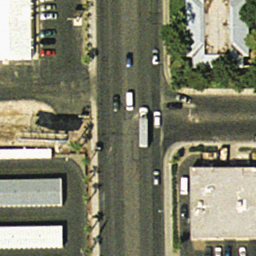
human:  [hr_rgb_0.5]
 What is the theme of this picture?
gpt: intersection

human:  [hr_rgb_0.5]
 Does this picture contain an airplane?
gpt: no

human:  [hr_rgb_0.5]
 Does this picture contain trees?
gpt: yes

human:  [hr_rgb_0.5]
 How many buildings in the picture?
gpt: six

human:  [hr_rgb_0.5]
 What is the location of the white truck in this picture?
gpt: center